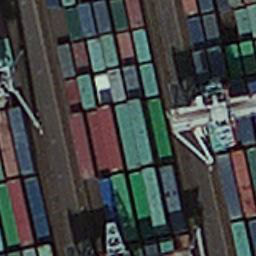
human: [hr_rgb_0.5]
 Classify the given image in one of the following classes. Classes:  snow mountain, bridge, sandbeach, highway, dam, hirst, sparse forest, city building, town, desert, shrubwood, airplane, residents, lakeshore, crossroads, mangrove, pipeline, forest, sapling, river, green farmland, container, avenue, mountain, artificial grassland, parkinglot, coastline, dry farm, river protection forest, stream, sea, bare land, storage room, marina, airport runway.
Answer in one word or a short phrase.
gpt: container